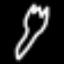
Label: fork